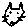
Label: cat